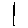
Label: line